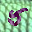
Label: 5